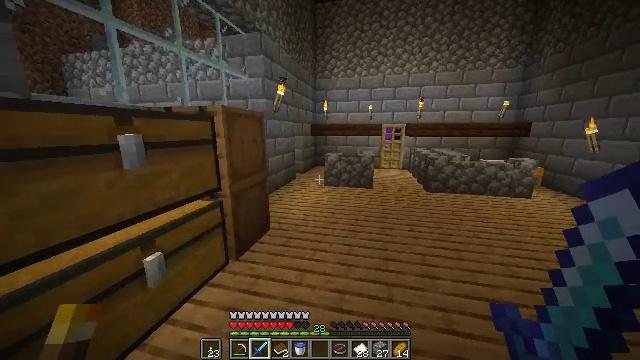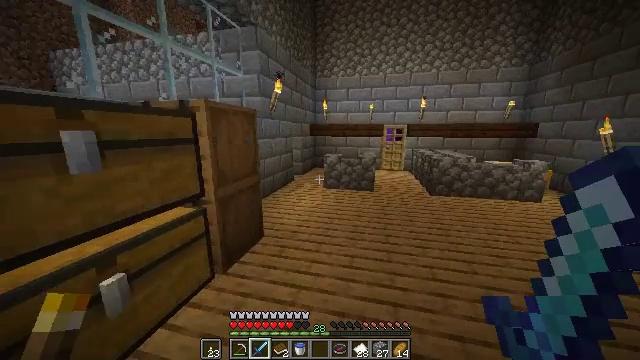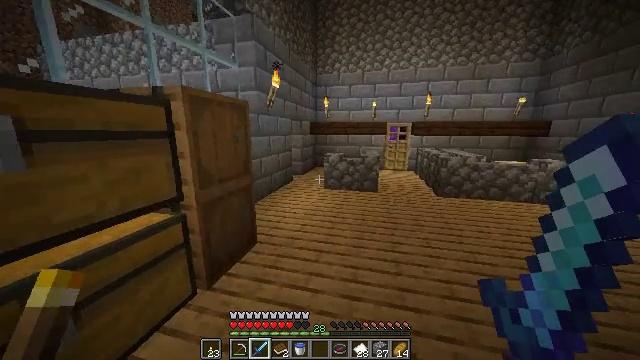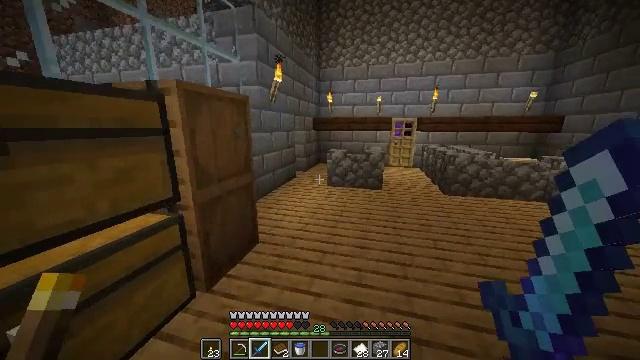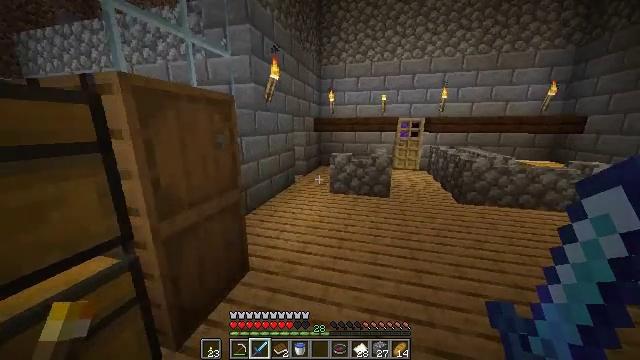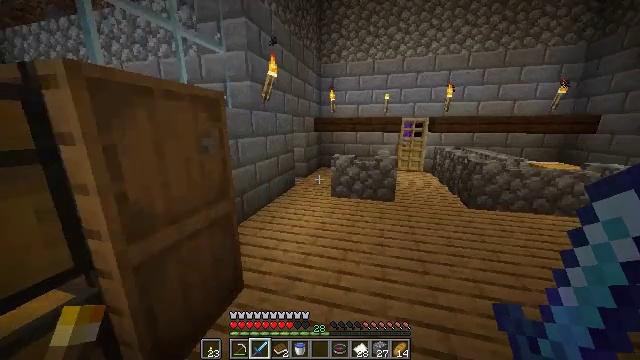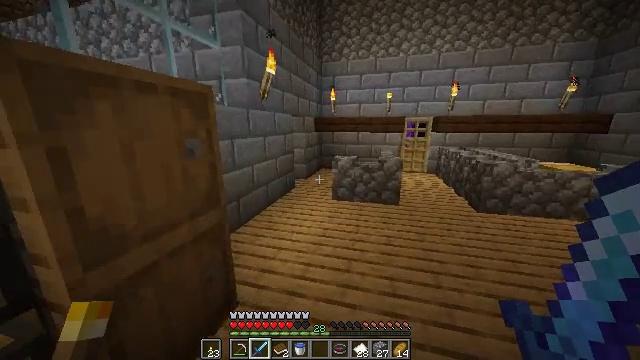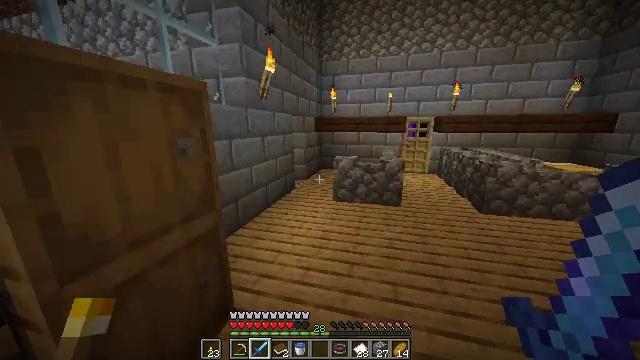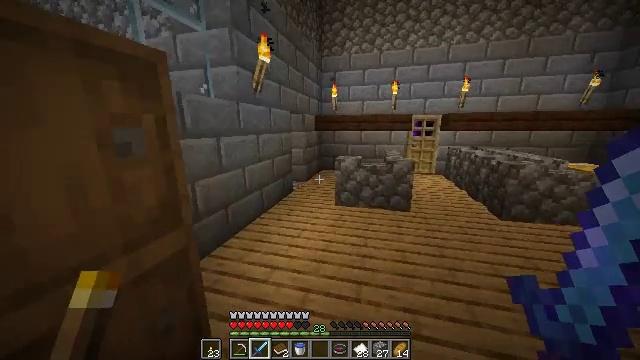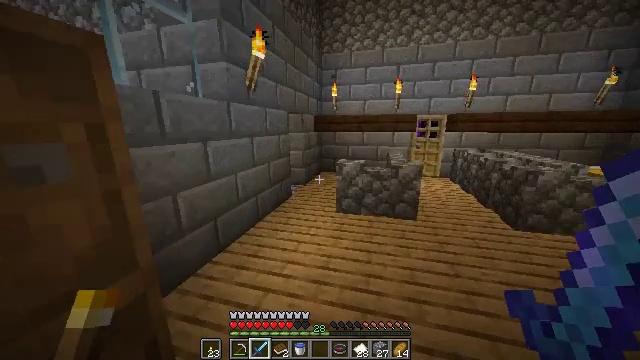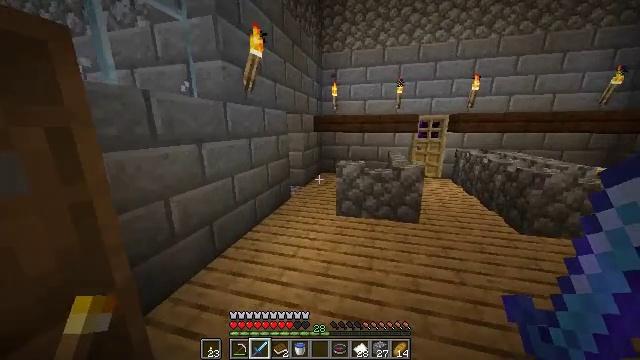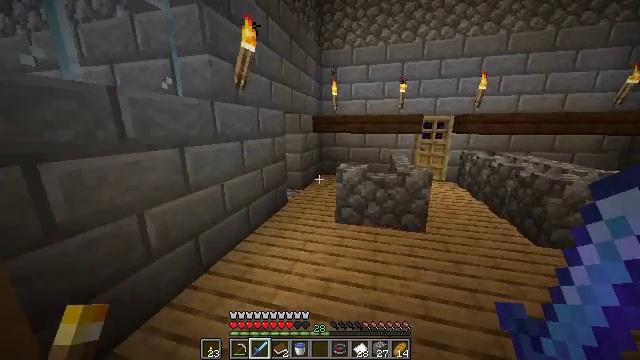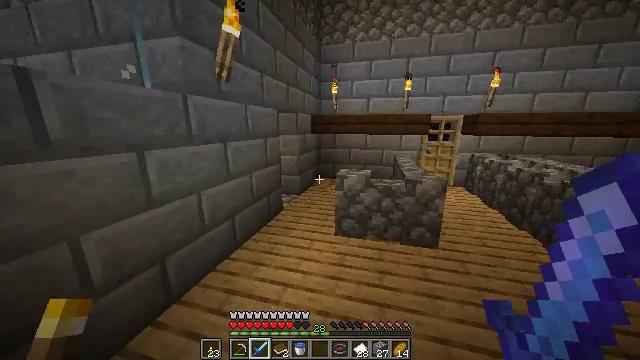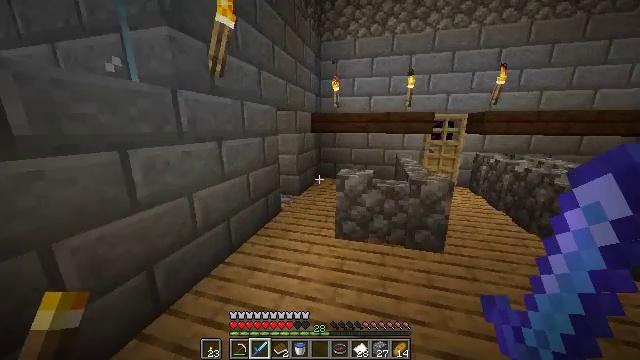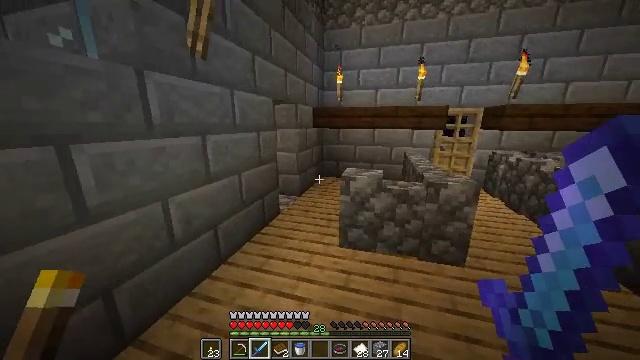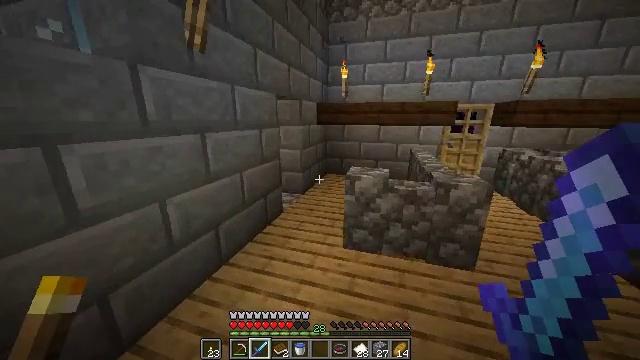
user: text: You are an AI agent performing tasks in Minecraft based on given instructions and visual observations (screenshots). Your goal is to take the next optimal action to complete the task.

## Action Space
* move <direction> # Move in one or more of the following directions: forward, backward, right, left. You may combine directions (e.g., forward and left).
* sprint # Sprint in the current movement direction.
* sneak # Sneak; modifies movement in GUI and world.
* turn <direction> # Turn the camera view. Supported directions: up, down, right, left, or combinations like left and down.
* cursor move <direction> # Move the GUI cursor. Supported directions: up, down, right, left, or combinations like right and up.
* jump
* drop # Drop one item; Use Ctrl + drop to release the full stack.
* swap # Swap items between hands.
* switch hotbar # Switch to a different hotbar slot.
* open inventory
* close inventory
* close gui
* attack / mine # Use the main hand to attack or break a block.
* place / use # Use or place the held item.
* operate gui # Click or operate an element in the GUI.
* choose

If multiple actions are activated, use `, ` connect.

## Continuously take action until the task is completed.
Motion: motion action
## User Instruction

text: Interact with the crafting table and create a map.
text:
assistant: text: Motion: move forward, sprint
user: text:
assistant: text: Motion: move forward, sprint
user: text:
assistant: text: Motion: move forward, sprint, turn down
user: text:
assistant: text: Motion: move forward, sprint
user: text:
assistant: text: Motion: move forward, sprint
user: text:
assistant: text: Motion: move forward, sprint
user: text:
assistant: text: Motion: move forward, sprint
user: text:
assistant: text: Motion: move forward, sprint
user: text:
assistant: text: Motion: move forward
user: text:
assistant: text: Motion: move forward
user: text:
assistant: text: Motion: move forward
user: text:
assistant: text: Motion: move forward
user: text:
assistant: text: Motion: move forward
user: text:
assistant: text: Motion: move forward
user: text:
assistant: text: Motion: move forward, turn left and down
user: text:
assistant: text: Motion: move forward
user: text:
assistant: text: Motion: move forward
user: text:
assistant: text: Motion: move forward
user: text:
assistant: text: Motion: move forward
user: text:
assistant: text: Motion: move forward, turn left
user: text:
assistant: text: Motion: move forward, turn left
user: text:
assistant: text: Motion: move forward, turn left
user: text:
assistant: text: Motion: move forward, turn left
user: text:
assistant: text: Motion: move forward, turn left
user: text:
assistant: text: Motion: move forward and move right, turn left
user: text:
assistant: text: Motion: move forward and move right, turn left
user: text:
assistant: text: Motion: move forward and move right, turn left
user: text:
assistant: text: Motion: move forward and move right, turn left
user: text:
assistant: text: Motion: move forward and move right, turn left
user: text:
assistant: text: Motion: move forward, turn left